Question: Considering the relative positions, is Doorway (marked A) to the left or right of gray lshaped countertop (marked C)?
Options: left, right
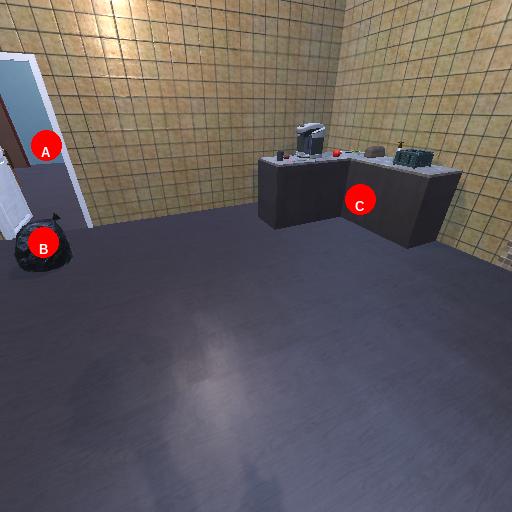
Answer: left